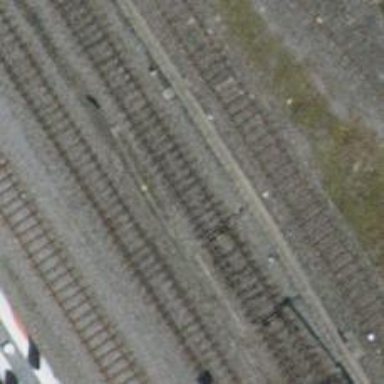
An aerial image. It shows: Single railway track with electrification through contact line.